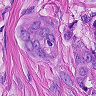
Metastatic tissue present: yes